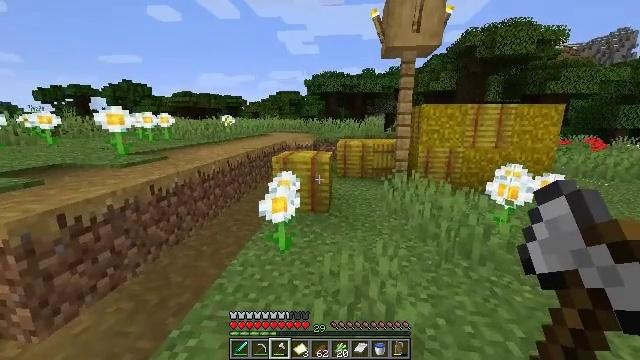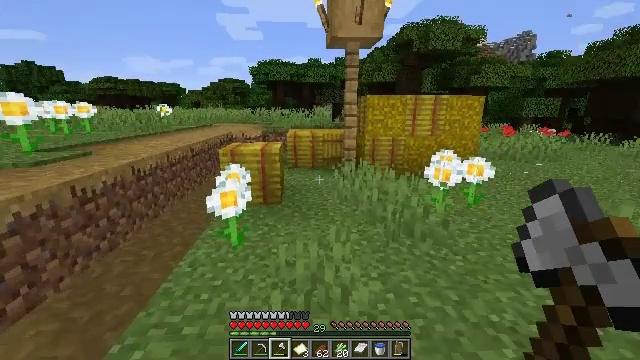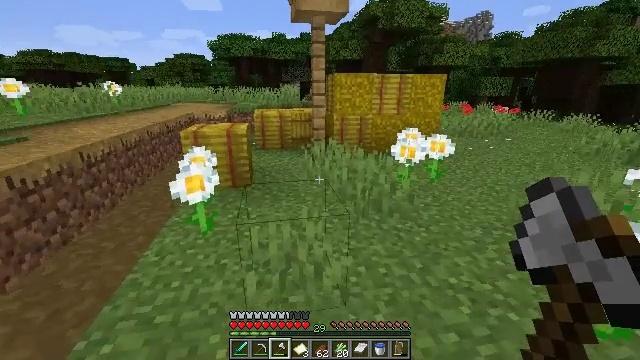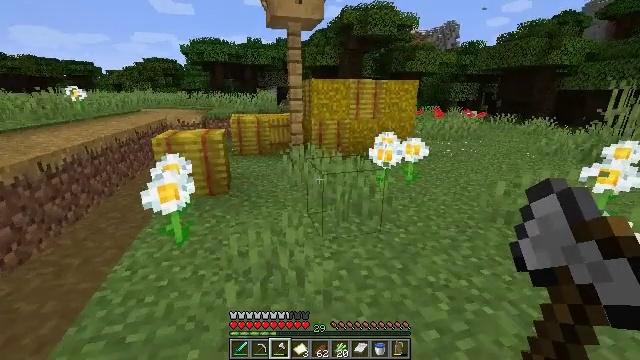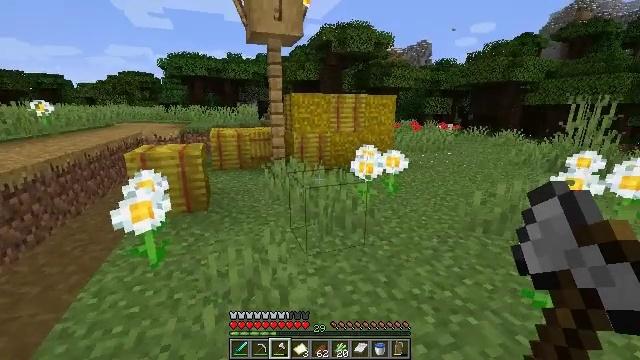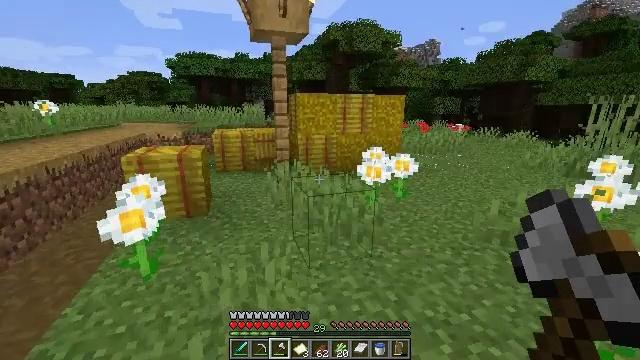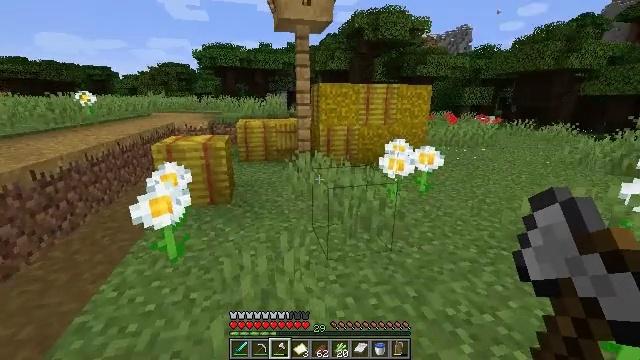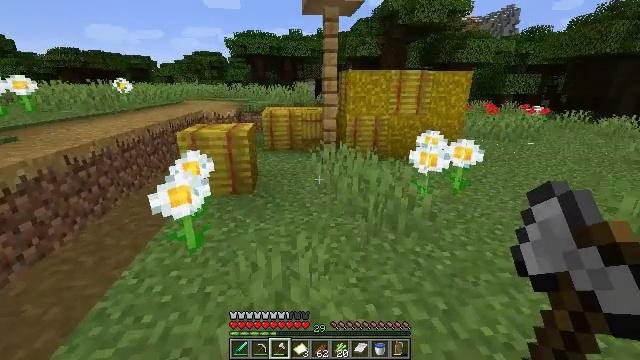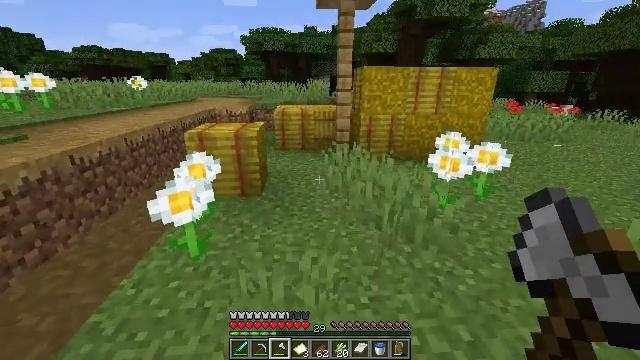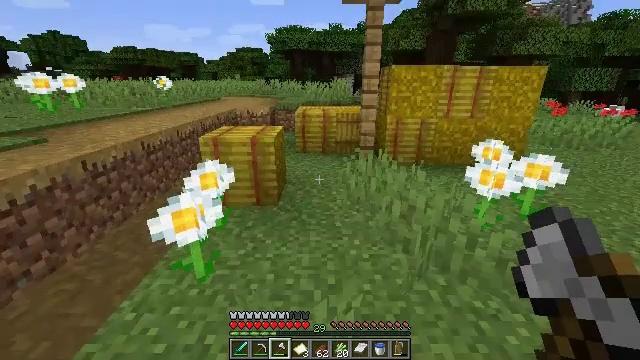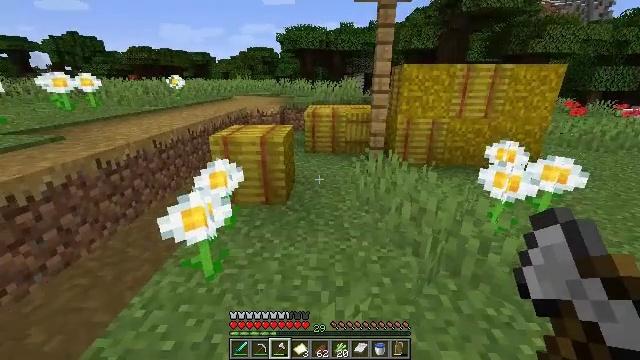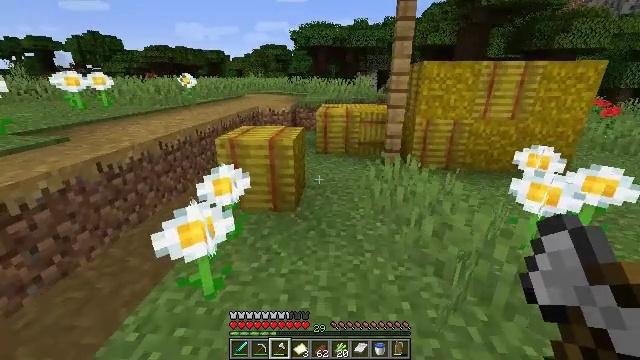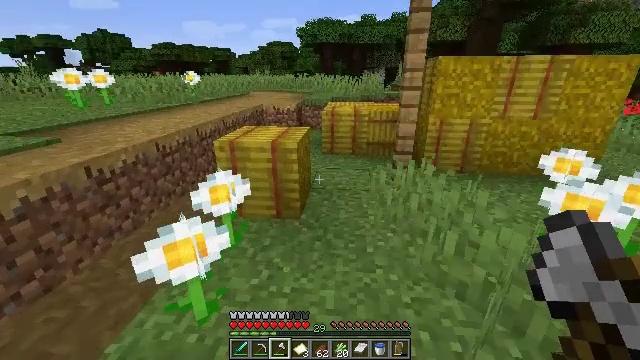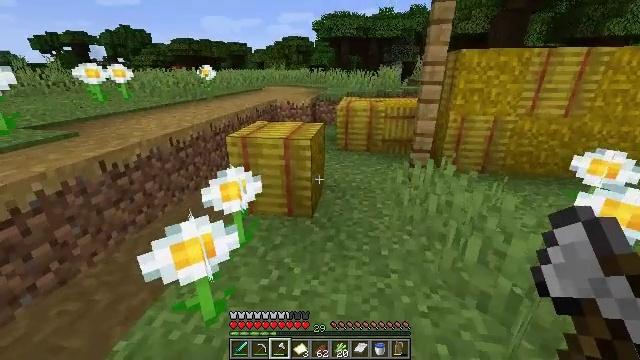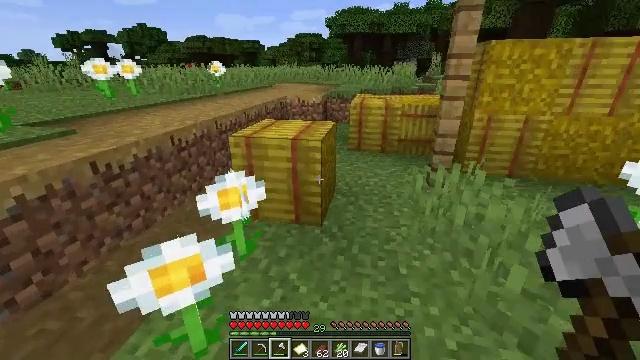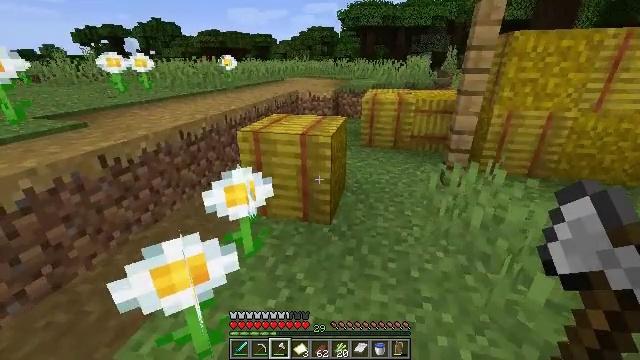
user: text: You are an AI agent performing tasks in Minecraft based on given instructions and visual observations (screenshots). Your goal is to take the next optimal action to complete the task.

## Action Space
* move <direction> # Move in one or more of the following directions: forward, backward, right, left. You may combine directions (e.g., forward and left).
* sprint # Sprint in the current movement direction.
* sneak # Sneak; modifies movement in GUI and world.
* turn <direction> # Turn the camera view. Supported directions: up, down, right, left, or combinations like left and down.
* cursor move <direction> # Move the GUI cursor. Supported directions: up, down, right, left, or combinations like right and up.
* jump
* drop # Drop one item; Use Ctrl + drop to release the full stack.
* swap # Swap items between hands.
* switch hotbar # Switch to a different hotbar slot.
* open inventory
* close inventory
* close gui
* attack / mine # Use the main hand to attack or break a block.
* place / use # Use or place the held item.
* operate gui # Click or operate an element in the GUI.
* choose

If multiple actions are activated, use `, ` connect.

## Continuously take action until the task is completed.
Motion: motion action
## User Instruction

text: Mine a hay block from the field.
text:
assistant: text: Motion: turn right and down
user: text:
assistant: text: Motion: turn right and down
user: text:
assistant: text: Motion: turn right and up
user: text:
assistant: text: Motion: move forward, turn right and up
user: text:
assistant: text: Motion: move forward, turn left
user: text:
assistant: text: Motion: move forward, turn left and down
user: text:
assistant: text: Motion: move forward, turn left and down
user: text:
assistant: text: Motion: move forward, turn left
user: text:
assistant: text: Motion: move forward, turn left
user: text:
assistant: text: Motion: move forward, turn left
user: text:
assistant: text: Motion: move forward, turn left
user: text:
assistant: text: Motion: move forward, turn left
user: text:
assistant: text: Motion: move forward, turn left and down
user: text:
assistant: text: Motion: move forward, turn left
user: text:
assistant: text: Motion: move forward, turn left and down
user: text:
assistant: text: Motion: move forward, turn left and down
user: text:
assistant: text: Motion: move forward, turn left and down
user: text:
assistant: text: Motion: move forward, turn left and down
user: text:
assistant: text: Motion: move forward, turn down, attack / mine
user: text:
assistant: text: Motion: move forward, turn down, attack / mine
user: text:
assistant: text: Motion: move forward, turn down, attack / mine
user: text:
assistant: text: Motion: move forward, turn right and down, attack / mine
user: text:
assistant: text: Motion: turn down, attack / mine
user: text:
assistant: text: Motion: turn right and down, attack / mine
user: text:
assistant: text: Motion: attack / mine
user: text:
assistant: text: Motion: attack / mine
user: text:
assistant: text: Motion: attack / mine
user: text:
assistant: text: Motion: attack / mine
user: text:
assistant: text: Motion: attack / mine
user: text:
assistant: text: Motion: attack / mine